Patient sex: F
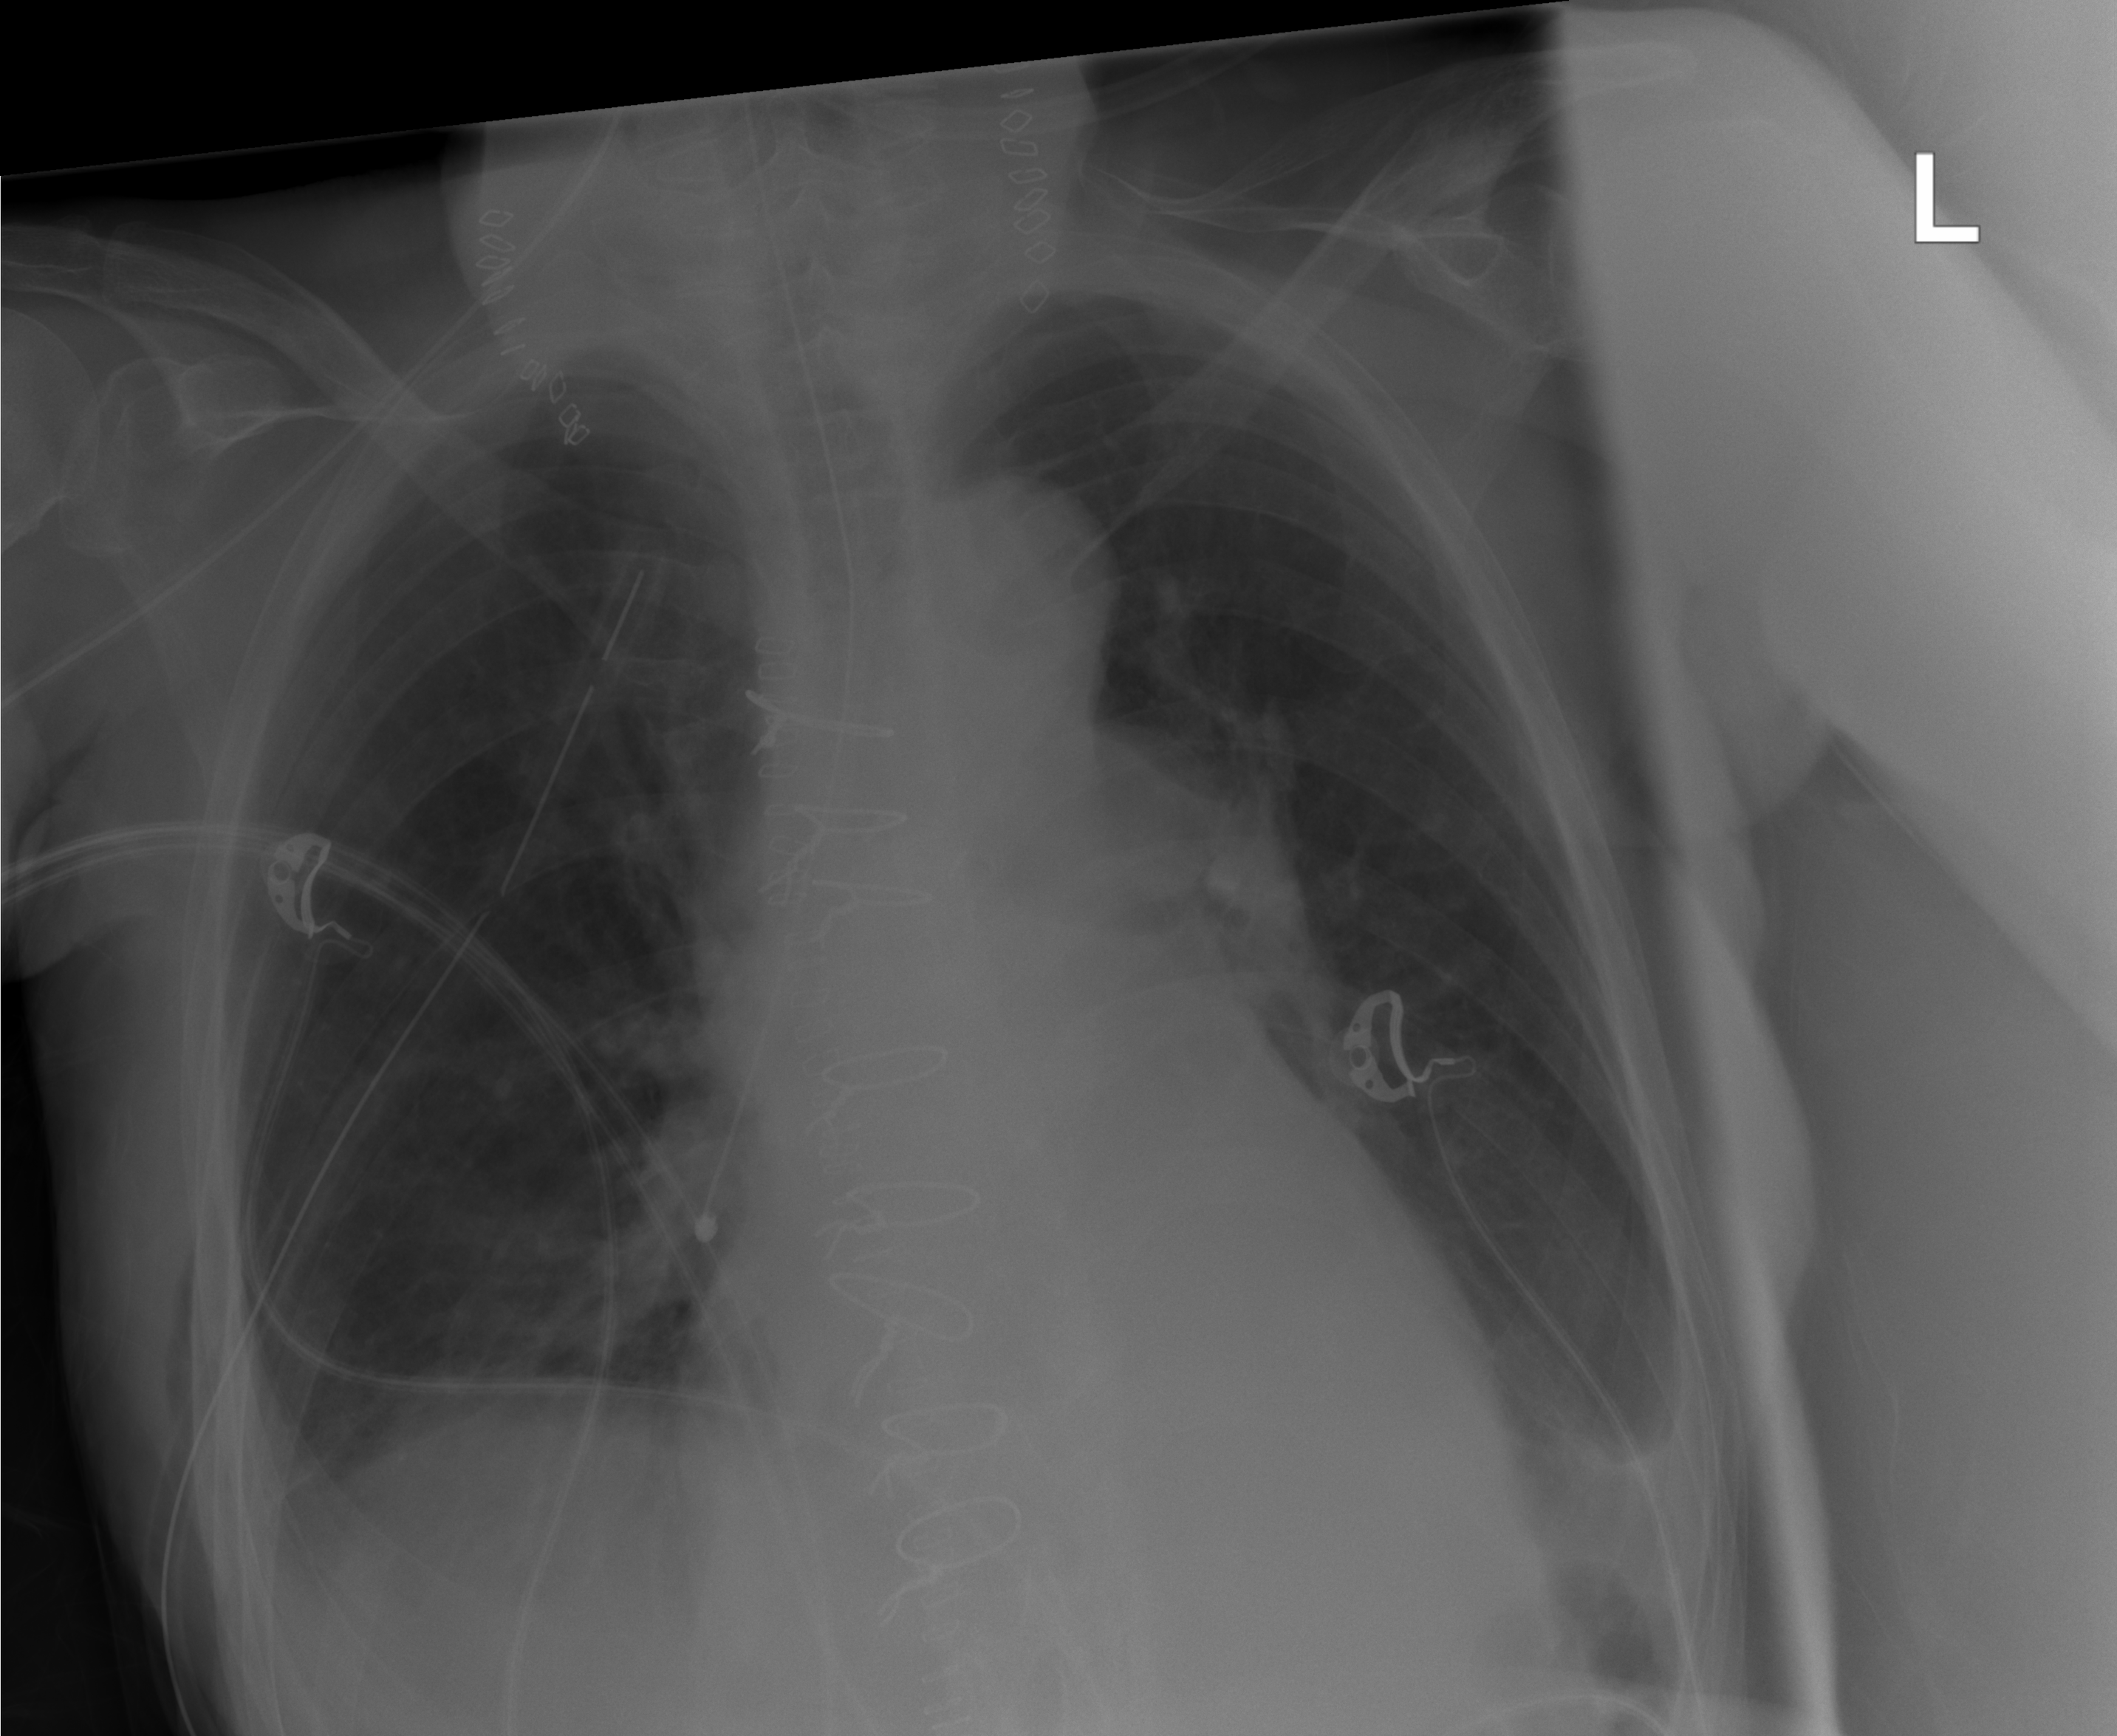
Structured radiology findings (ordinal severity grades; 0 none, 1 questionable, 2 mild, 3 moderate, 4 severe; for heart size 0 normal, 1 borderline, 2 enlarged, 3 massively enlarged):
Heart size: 0
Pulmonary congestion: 0
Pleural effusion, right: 1
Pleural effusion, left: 2
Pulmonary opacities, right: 0
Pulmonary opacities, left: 0
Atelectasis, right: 2
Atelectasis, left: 2